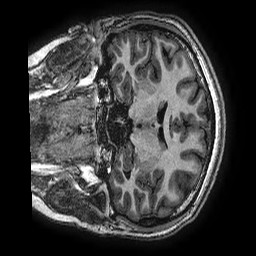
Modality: T1w
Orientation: coronal
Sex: female
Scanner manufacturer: ge
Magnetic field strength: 3 T
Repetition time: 0.00766 s
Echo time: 0.003476 s